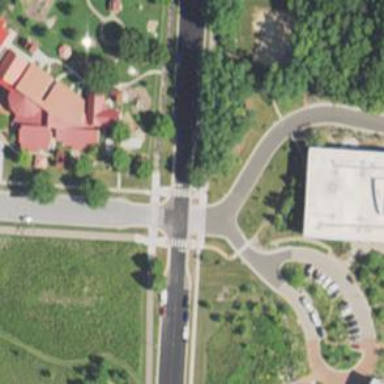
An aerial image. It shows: Unmarked crossing on the road.